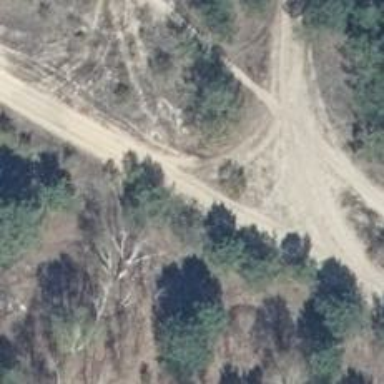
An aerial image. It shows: Sandy track road with grade4 tracktype.